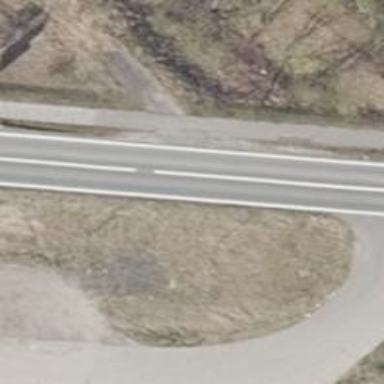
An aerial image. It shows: Asphalt path.